Field crop: tomato
Growth stage: 1
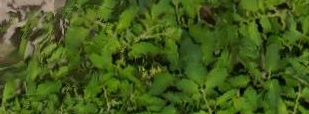
Species: tomato